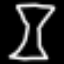
Label: hourglass